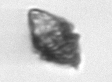
Label: Kryptoperidinium_triquetrum